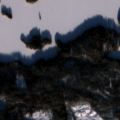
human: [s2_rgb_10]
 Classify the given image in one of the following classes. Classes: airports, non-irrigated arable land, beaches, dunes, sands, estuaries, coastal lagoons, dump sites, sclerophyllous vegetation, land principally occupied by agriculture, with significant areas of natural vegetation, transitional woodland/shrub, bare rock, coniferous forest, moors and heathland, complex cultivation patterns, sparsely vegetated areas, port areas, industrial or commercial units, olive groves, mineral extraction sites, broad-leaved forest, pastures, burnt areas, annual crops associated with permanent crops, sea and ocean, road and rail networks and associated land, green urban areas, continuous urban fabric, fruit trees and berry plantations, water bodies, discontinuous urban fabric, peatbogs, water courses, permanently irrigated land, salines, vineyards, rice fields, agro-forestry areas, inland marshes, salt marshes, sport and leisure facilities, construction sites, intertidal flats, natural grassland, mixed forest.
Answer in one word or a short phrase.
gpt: coniferous forest, mixed forest, transitional woodland/shrub, water bodies